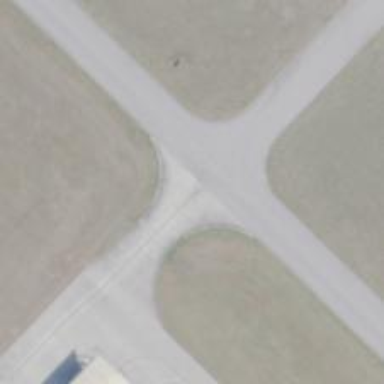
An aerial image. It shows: Image of taxiway at airport.